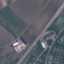
Land use / land cover: Highway